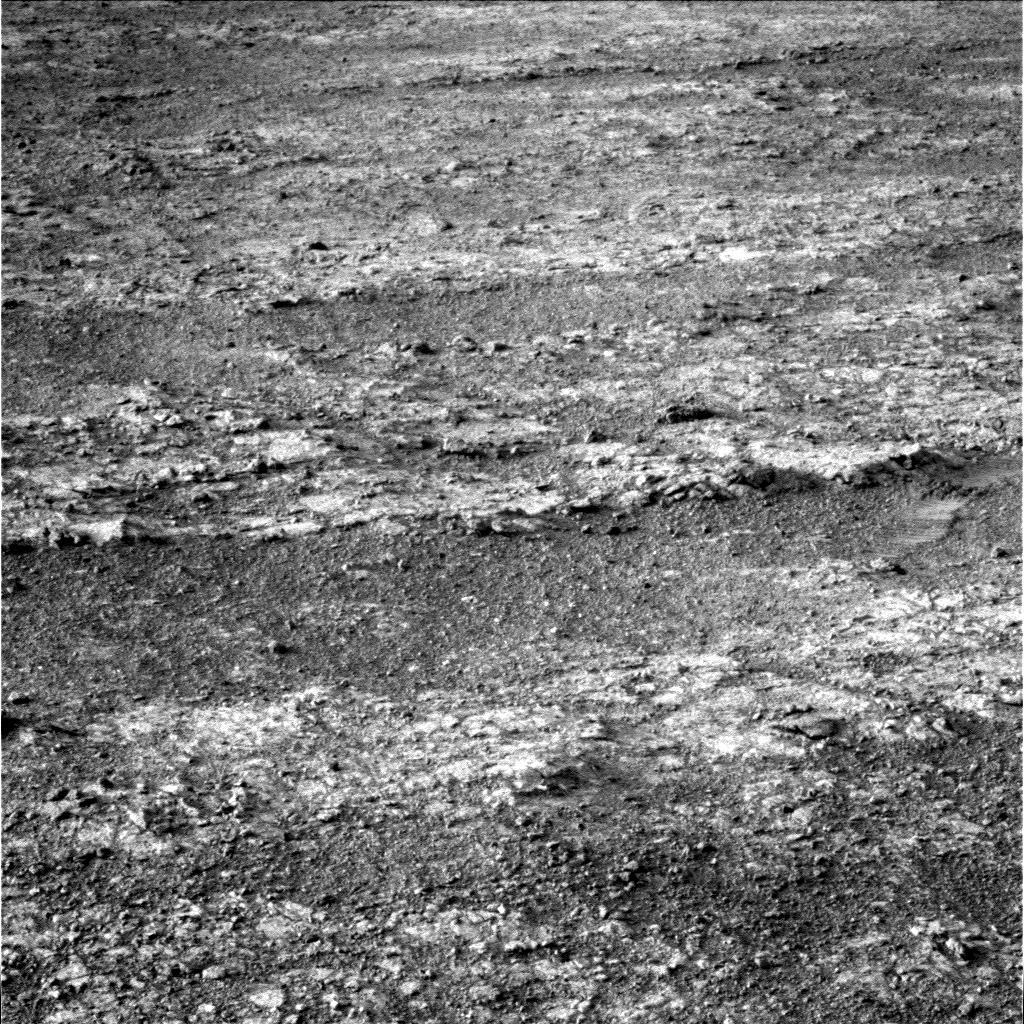
Terrain classes present: Bedrock, Gravel / Sand / Soil